Interaction volume radius: 5 \u00c5
Interaction volume height: 25 \u00c5
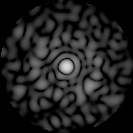
Disorder parameter: 0.8139